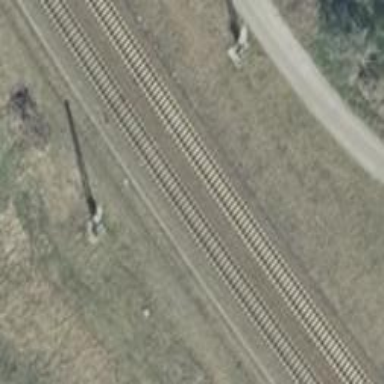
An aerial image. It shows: Milestone along the railway track with catenary mast.